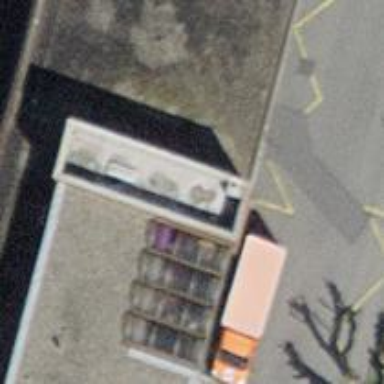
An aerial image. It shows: Post box.